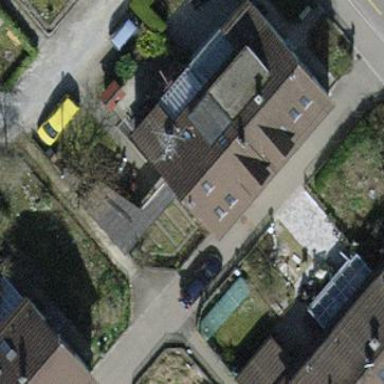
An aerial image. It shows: Semidetached house.